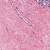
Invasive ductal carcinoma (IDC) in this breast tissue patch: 1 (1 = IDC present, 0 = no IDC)